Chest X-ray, PA view. Patient: 49 years old, sex M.
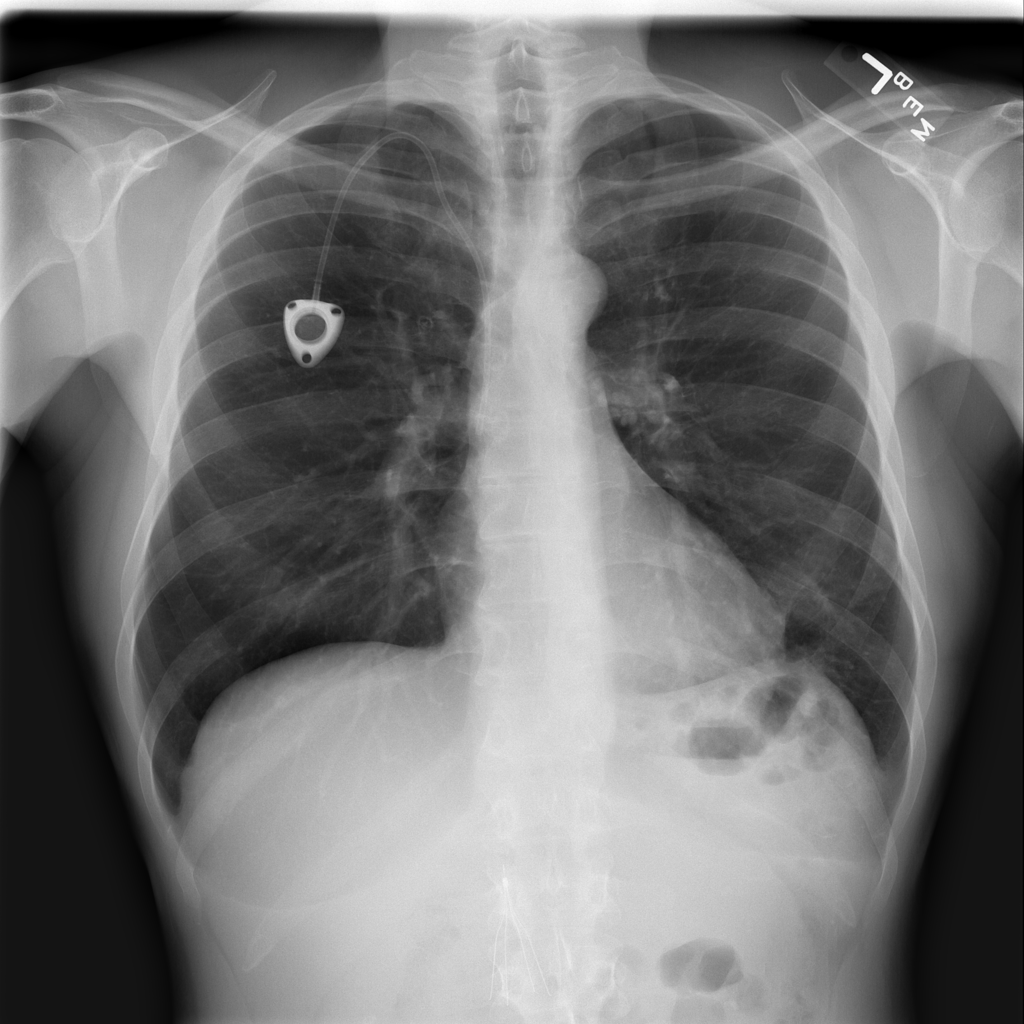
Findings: No Finding